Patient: sex M, age 69
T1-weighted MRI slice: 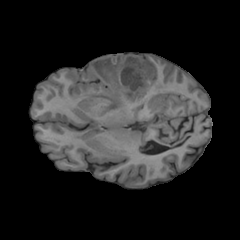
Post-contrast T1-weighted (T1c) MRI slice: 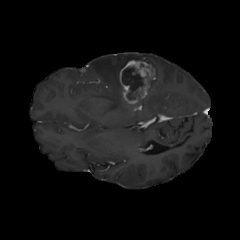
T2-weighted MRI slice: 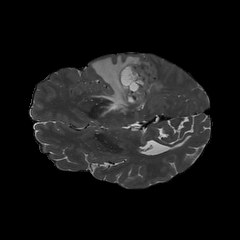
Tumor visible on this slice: yes
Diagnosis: Glioblastoma, IDH-wildtype
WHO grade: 4